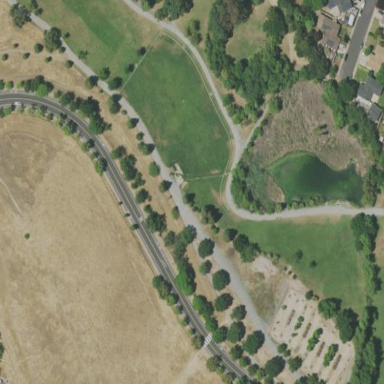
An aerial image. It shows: Dog park for leisure land.